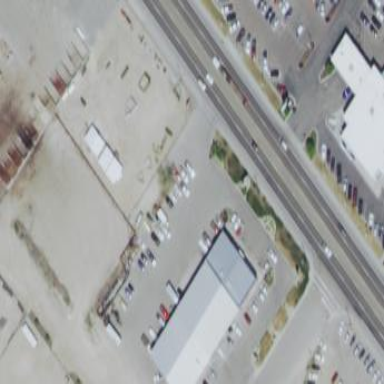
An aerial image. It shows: Building used as car repair shop.